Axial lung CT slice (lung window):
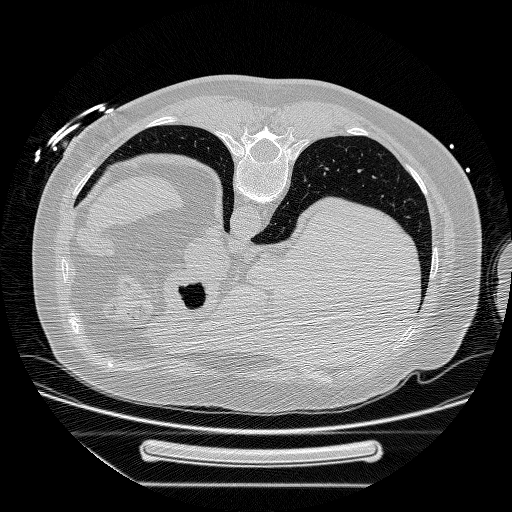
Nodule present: no